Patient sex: F
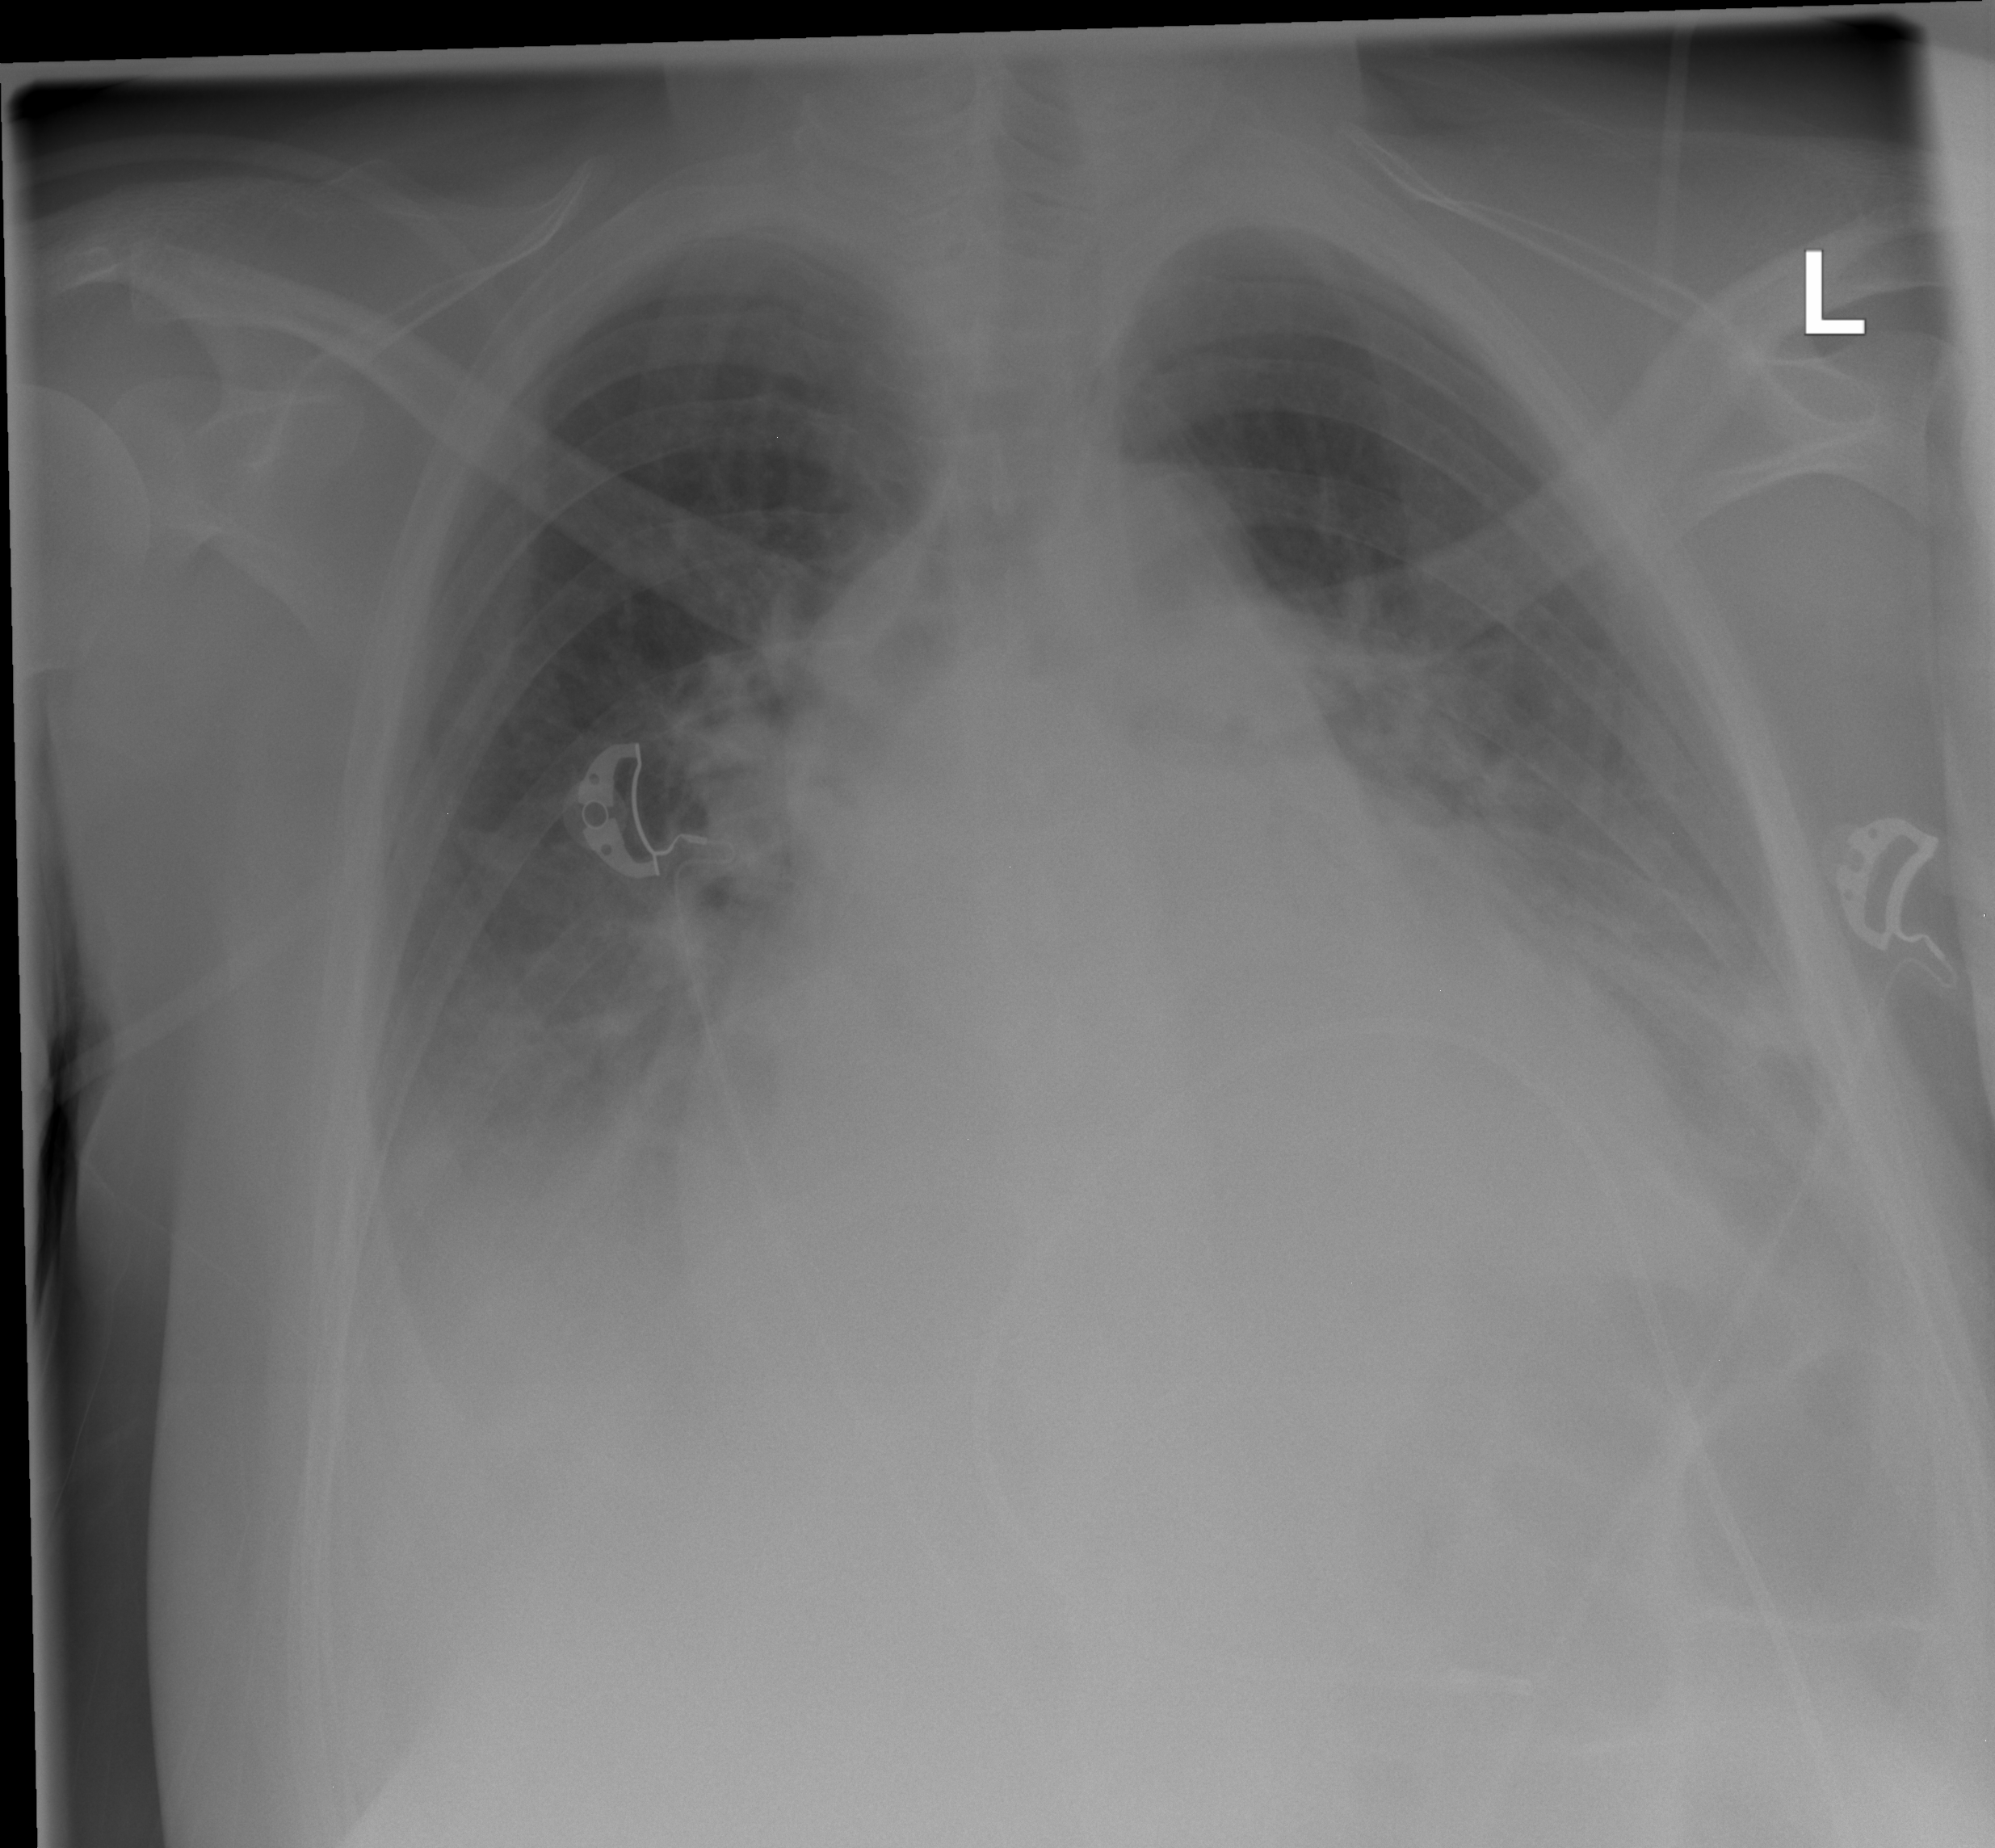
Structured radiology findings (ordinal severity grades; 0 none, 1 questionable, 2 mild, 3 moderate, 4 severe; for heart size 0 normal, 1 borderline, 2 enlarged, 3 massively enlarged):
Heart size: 3
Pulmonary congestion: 2
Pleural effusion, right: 2
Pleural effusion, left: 2
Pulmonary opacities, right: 2
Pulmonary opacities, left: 1
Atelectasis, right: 2
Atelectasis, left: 2